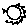
Label: sun